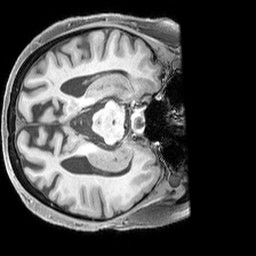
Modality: T1w
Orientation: axial
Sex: female
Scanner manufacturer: siemens
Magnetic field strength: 3 T
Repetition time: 2.3 s
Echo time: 0.00226 s